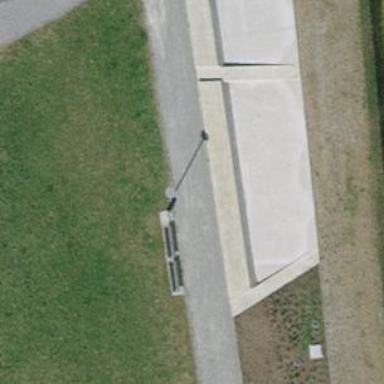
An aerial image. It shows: Brown bench.